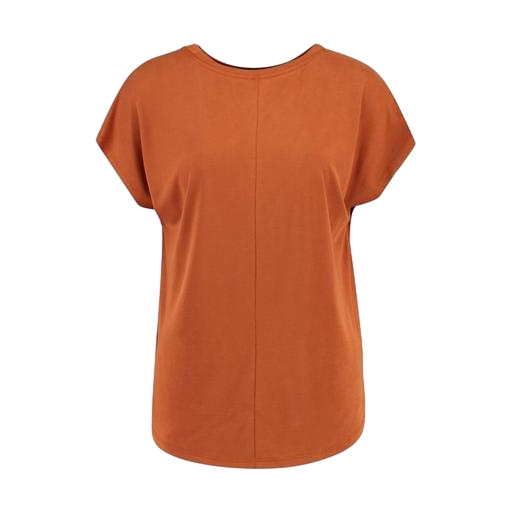
orange longline crew neck top, boxy fit t-shirt, loose fit t-shirt, white background